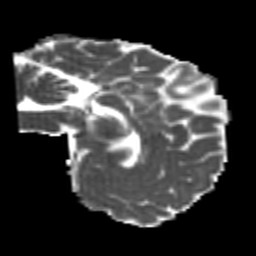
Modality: MD
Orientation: sagittal
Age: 23
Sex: male
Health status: healthy
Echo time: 0.074 s